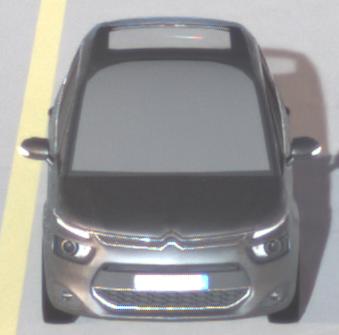
Make: Citroen
Model: Grand C4 Picasso VTi 120
Detailed model: Grand C4 Picasso (II)
Model produced from: 2013/10
Model produced until: 2015/02
Doors: 5
Color: gray
Road condition: dry road
Daytime: night
Contrast: high contrast